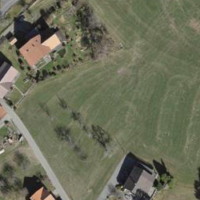
EUNIS habitat code: 24
Species observed at this site:
Monarda didyma